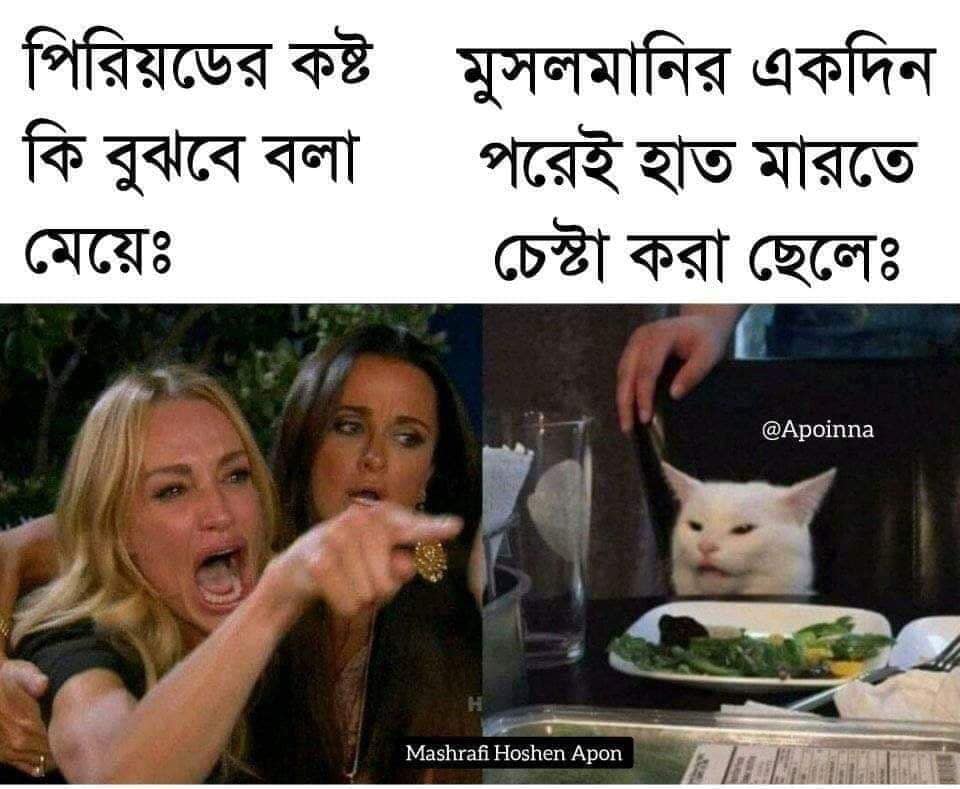
Caption:  পিরিয়ডের কষ্ট কি বুঝবে বলা মেয়েঃ     মুসলমানির একদিন পরেই হাত মারতে চেষ্টা করা ছেলেঃ
Label: non-hate